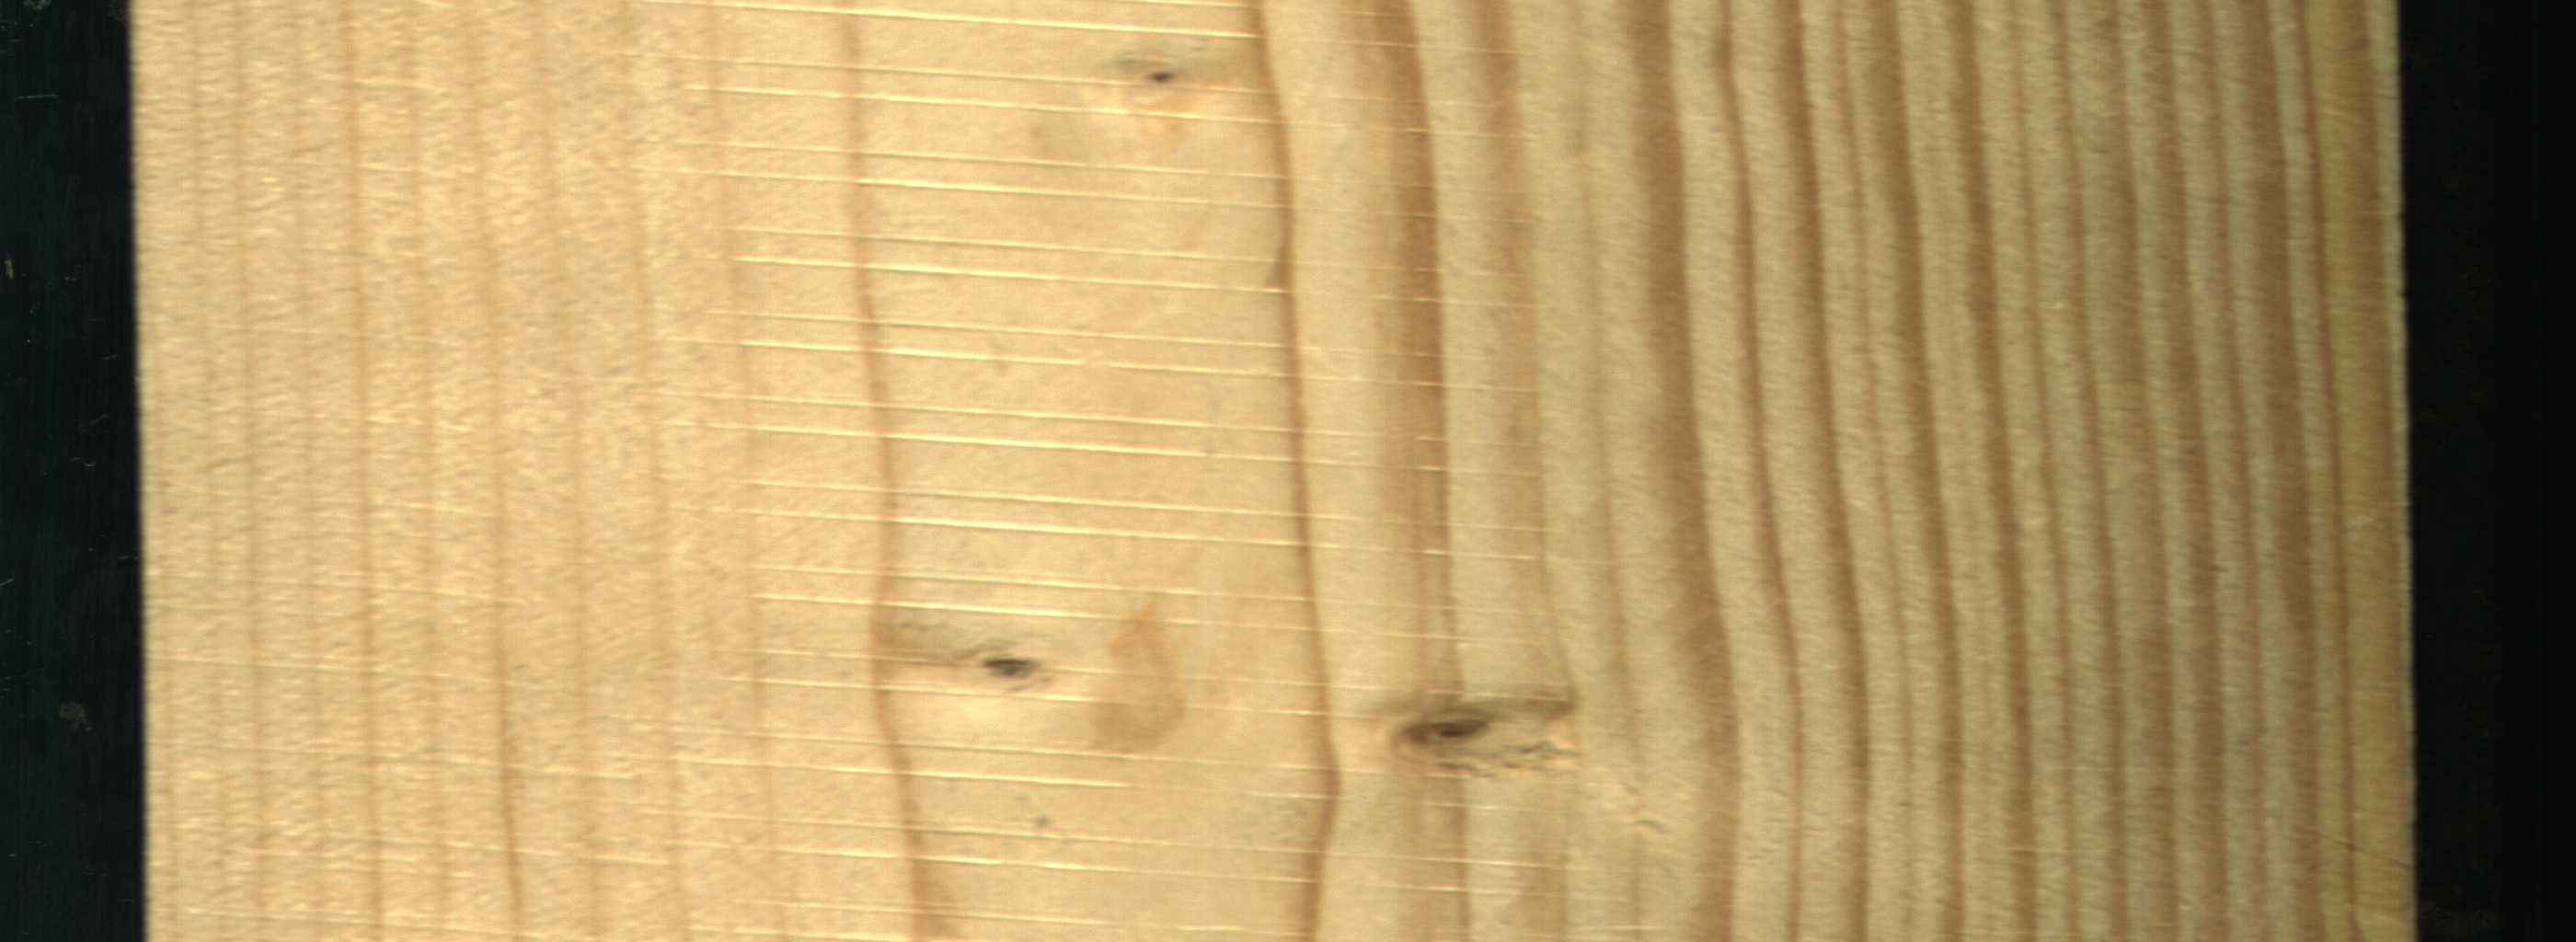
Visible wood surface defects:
Live_Knot
Live_Knot
Live_Knot